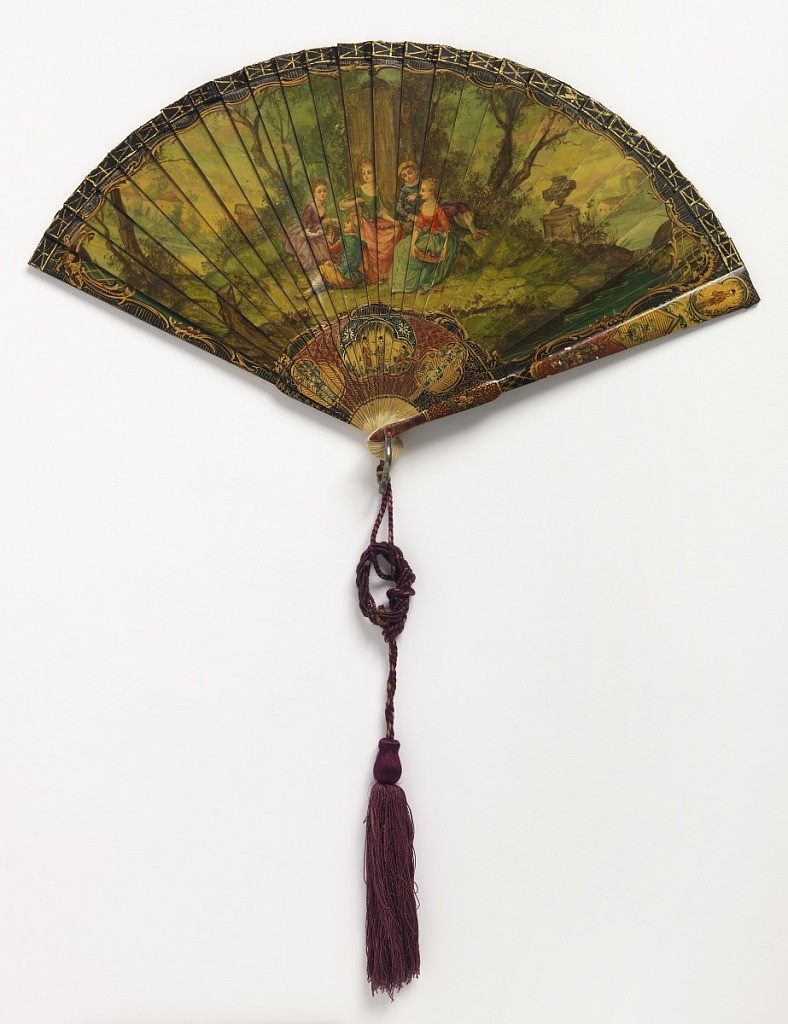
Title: Brisé fan
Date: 1875–1900
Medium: Painted ivory sticks, silk ribbon and tassel, metal bail, faceted stone at rivet
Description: Brisé fan. Ivory sticks painted to resemble "vernis martin" showing a group of figures seated under a tree; gorge and guard painted with Chinoiserie. Silk connecting ribbon and purple tassel. Metal bail and faceted red stone at rivet.